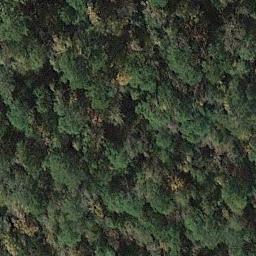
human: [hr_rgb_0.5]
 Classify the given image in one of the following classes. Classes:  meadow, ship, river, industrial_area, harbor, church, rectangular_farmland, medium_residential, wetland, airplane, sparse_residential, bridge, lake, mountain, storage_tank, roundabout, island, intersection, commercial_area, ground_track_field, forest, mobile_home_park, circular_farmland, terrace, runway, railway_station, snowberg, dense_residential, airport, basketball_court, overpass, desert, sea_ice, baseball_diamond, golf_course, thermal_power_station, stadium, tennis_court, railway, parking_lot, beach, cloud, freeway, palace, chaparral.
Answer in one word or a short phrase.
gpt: forest